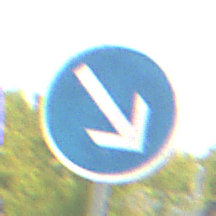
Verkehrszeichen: VorgeschriebeneVorbeifahrtRechts
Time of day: Midday
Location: Outdoor (Suburban)
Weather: PartlyCloudy
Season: Summer
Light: Natural